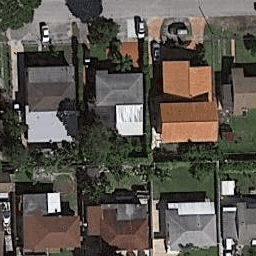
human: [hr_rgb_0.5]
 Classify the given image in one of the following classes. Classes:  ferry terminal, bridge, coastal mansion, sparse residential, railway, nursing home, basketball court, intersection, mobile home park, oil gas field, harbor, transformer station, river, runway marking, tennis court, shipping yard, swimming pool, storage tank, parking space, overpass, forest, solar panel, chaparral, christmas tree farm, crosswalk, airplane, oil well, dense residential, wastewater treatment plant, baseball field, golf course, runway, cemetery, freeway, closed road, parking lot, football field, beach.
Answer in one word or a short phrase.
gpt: dense residential